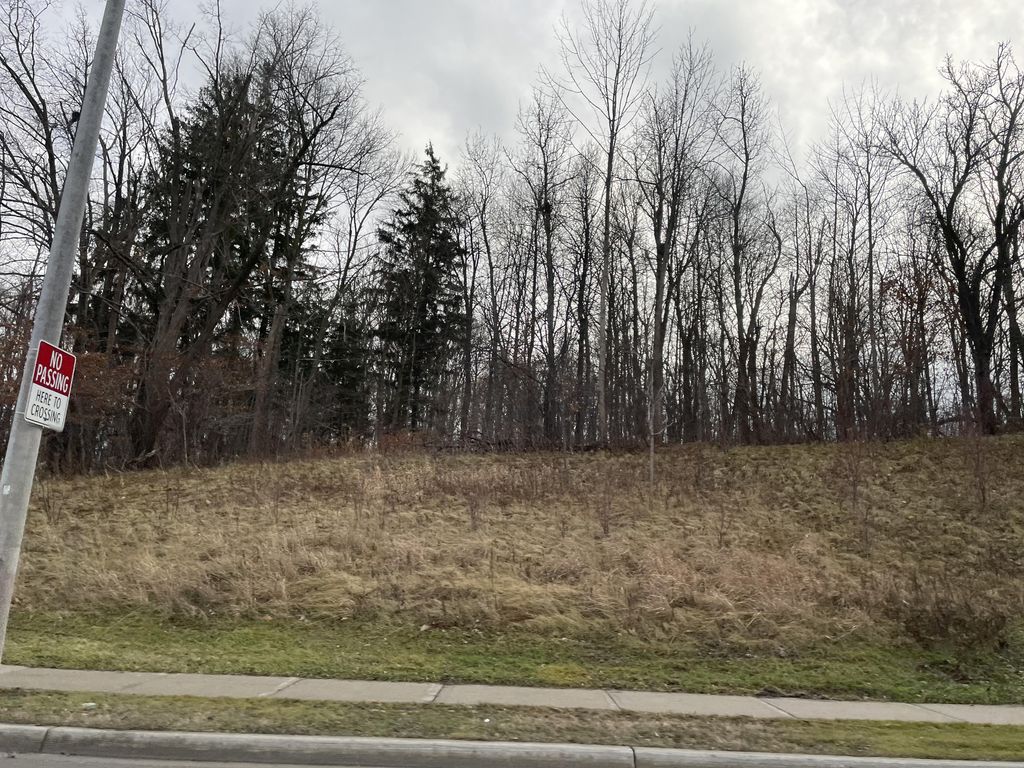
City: kitchener-waterloo